Interaction volume radius: 10 \u00c5
Interaction volume height: 25 \u00c5
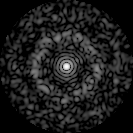
Disorder parameter: 0.8352